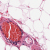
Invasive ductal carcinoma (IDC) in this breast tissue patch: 0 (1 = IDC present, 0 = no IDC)